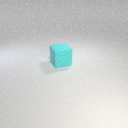
large cyan rubber cube